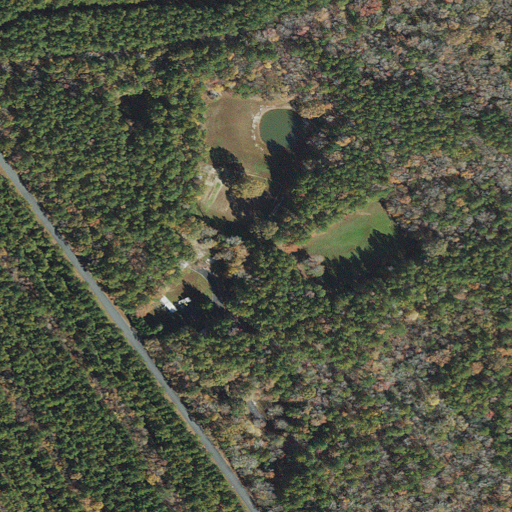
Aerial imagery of mountain in Maryland named Backbone Hill containing evergreen forest, woody wetlands, mixed forest, open development, cultivated crops, and low intensity development